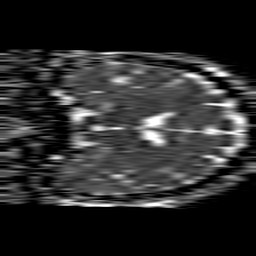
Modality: ADC
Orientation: coronal
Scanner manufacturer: philips
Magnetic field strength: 1.5 T
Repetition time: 4.6 s
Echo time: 0.08517 s